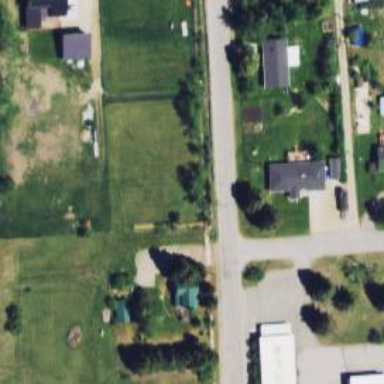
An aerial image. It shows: Driveway.